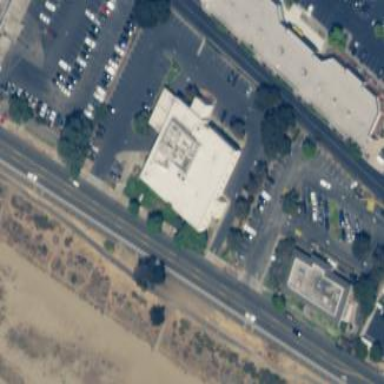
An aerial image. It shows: Courthouse building.